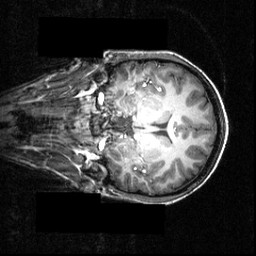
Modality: T1w
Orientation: coronal
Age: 16
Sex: female
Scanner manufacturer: siemens
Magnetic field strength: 3.951 T
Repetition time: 1.5 s
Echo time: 0.00335 s